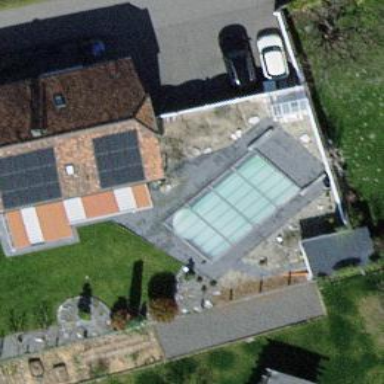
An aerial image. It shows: Swimming pool located in leisure land.